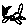
Label: cat